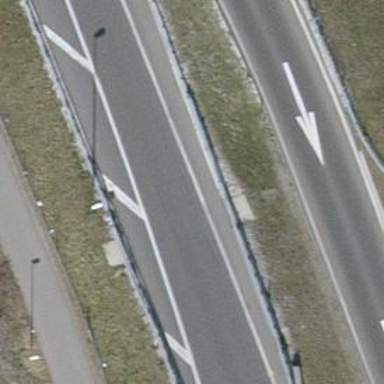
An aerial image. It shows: Asphalt motorway link.